Field crop: maize
Growth stage: 2
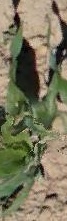
Species: maize